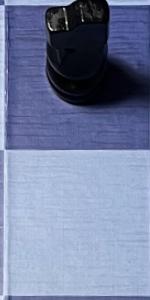
Label: Empty